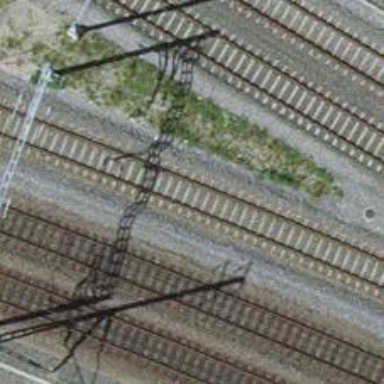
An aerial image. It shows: Single-track railway with electrified contact lines.